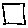
Label: square